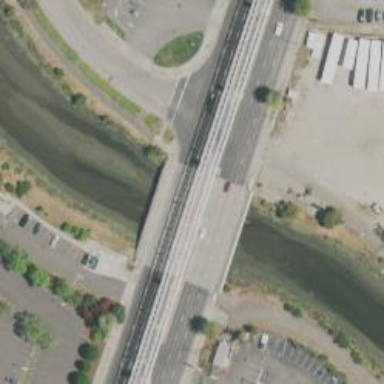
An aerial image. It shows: Trunk highway bridge.